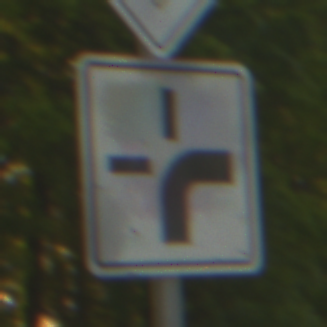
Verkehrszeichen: VerlaufVorfahrtsstrasse3
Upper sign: Vorfahrtsstrasse
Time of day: SunriseSunset
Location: Outdoor (RoadRail)
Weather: Clear
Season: NotSpecified
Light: Natural